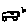
Label: car